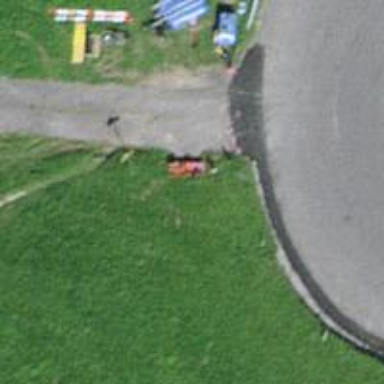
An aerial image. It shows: Bench for seating.